Aerial crown-view tile of a tropical tree (Barro Colorado Island, Panama), acquired 20241112:
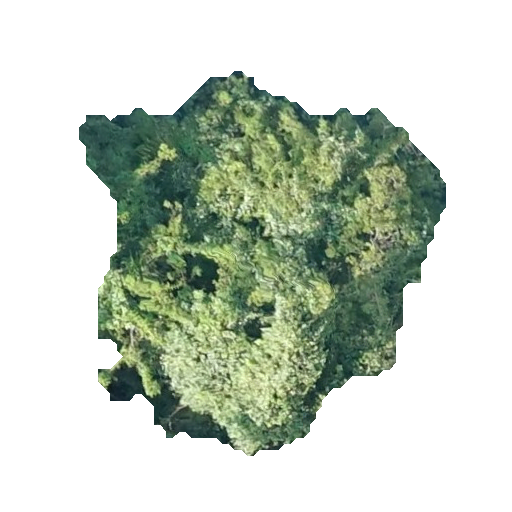
Species: Enterolobium cyclocarpum
GBIF accepted scientific name: Enterolobium cyclocarpum
Crown area: 149.538 m²